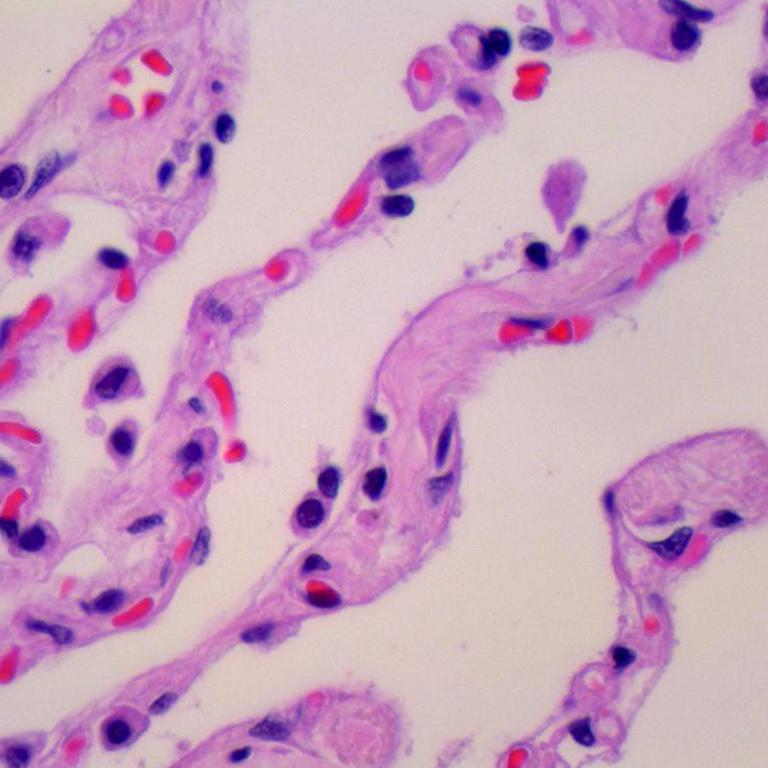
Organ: lung
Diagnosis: benign